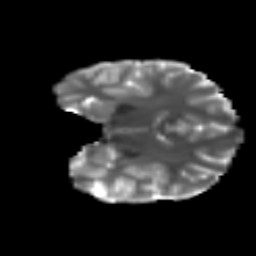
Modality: T2w
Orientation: coronal
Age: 12
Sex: female
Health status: ill
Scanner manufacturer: ge
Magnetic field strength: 3 T
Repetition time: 6.752 s
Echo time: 0.079 s